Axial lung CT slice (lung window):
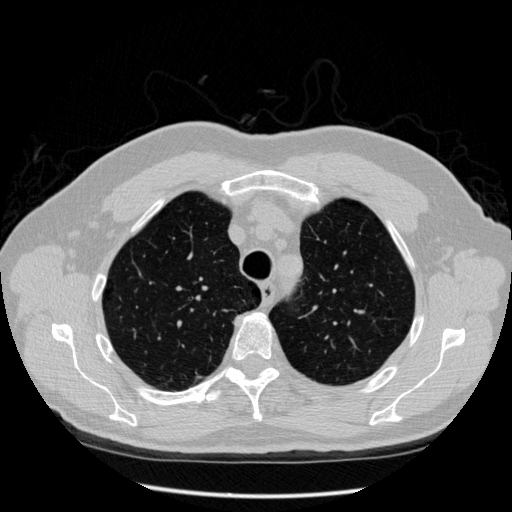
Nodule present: no